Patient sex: M
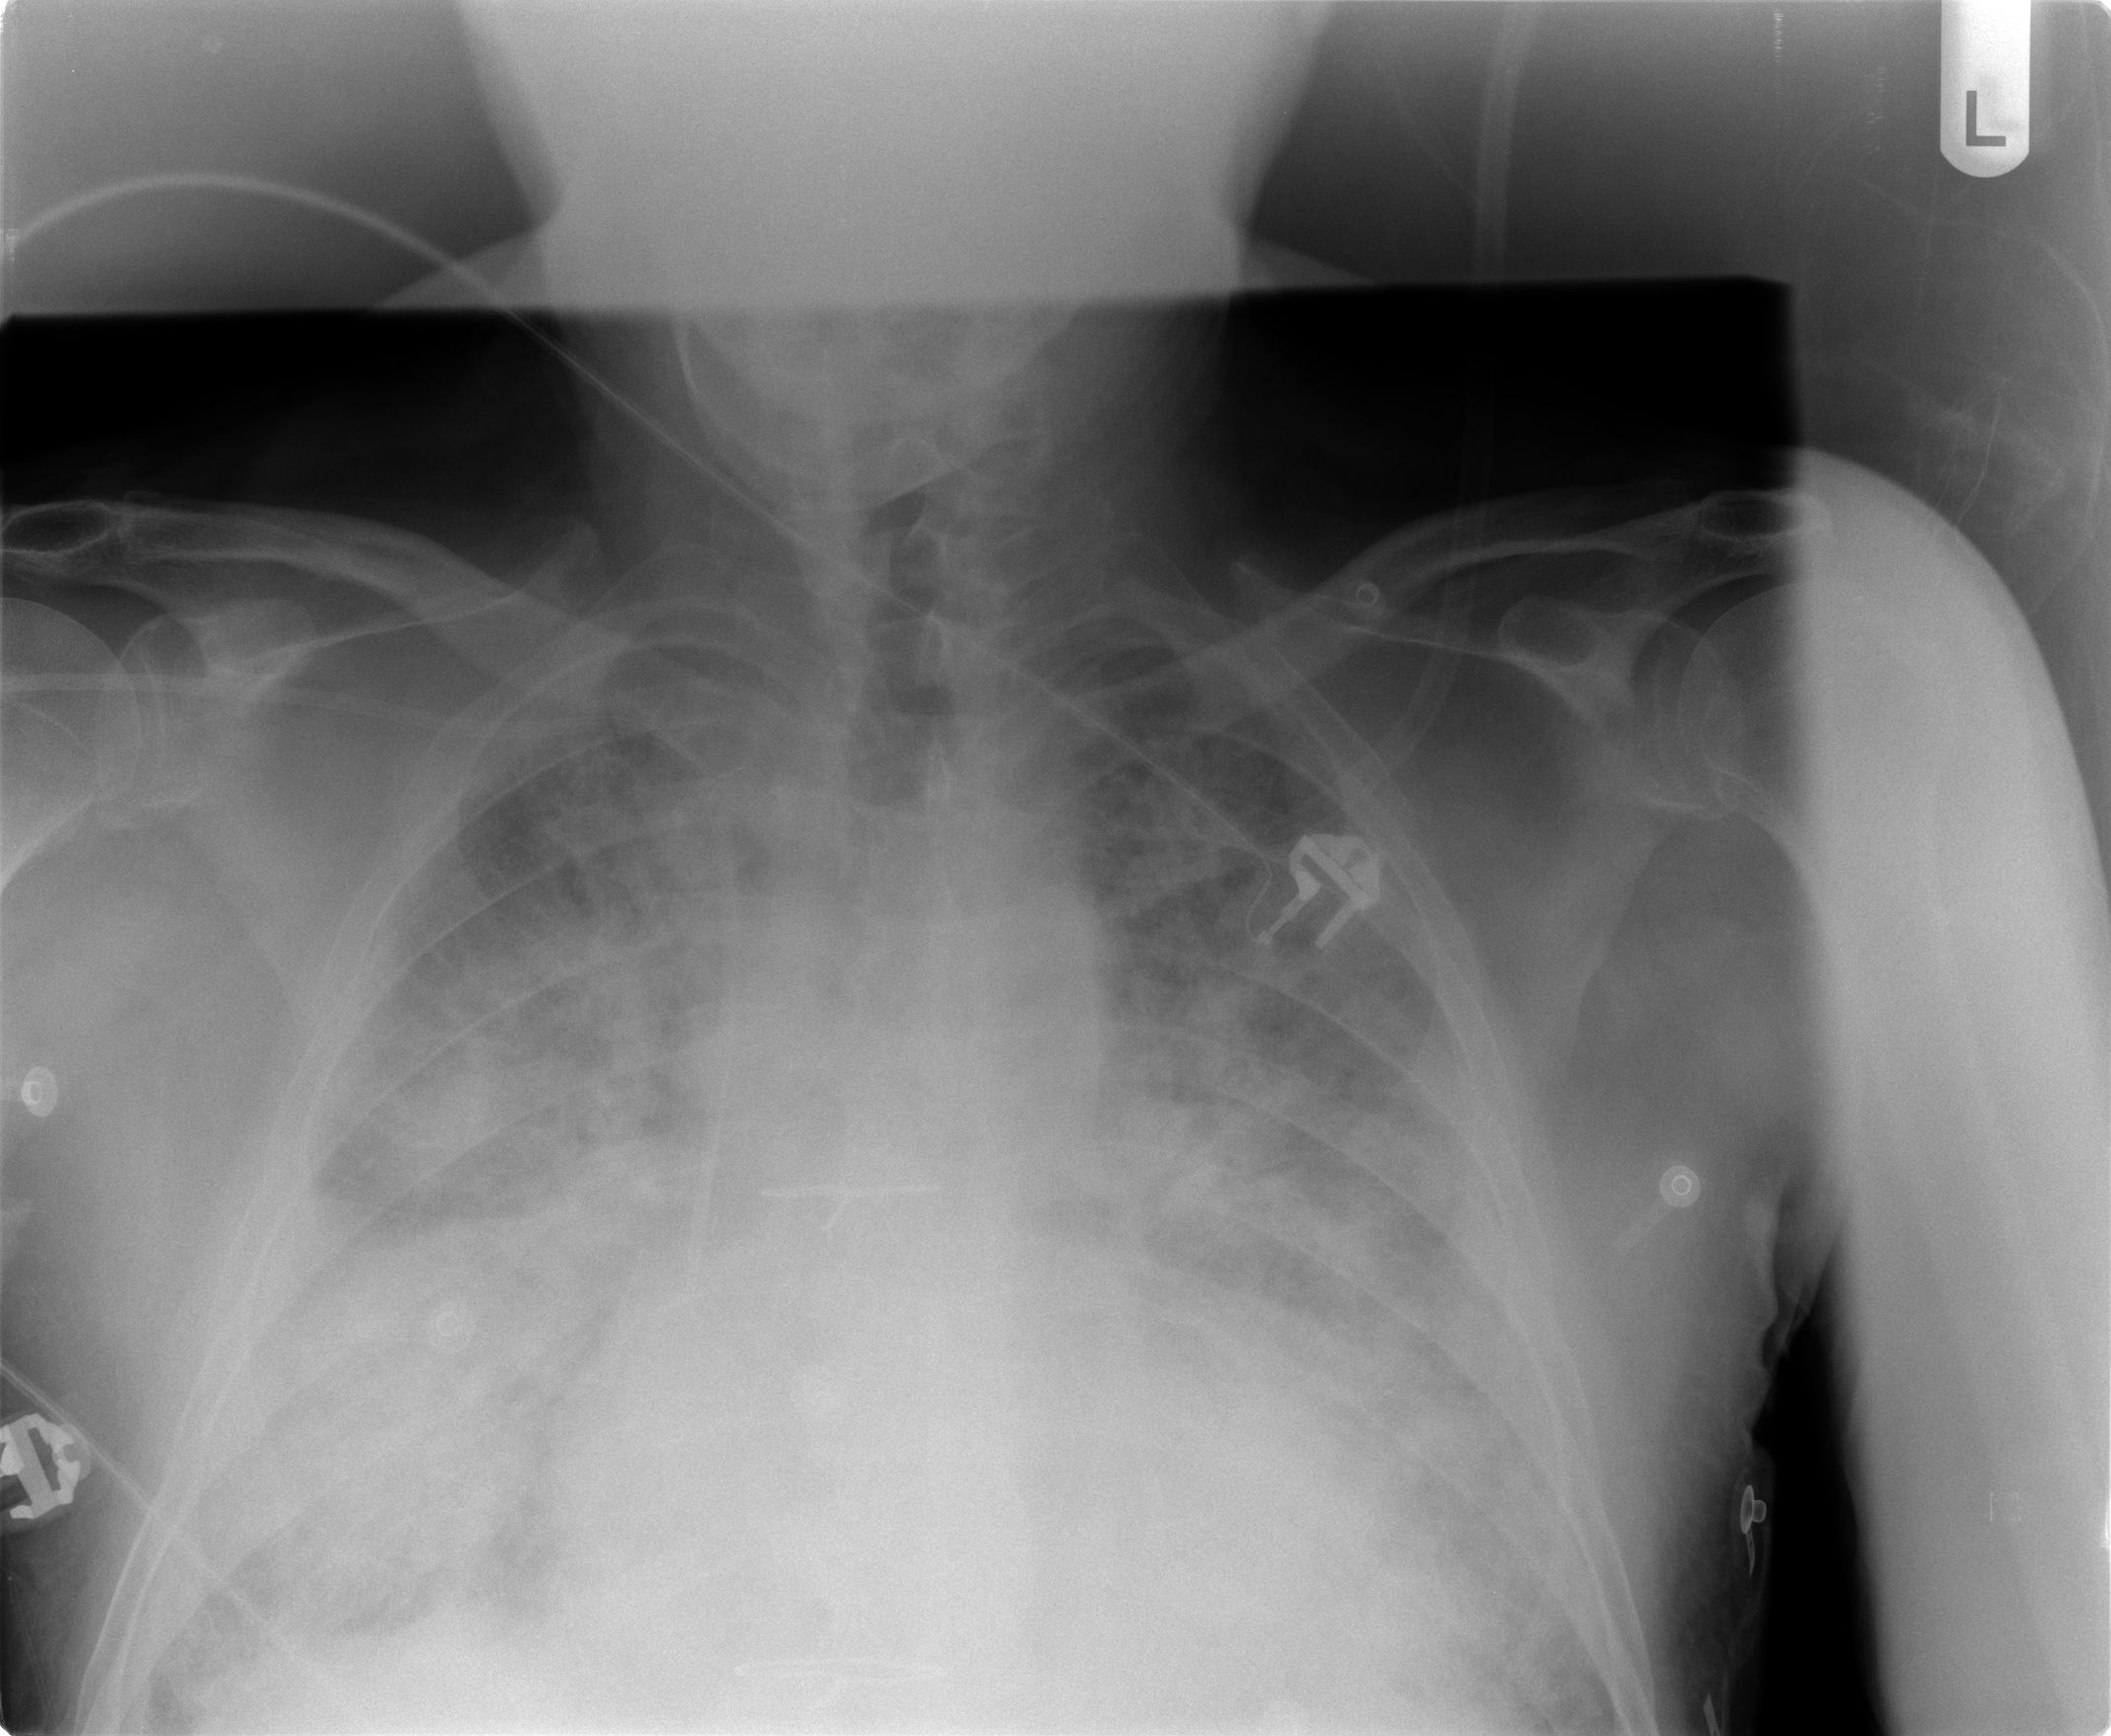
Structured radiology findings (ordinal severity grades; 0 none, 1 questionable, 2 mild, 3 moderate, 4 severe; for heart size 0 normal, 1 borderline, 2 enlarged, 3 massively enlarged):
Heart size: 2
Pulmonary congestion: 3
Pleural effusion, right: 2
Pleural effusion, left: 2
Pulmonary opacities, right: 3
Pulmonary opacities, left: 3
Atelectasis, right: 3
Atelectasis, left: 3